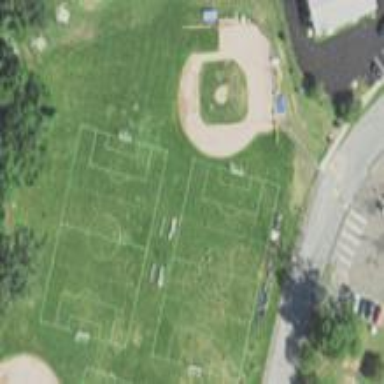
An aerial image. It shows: Baseball pitch for leisure and sports activities.